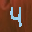
Label: 4